Question: Check out the first tab, the content for CARBS is nicely within the tab boundary, but for ISG, the contents seems to be below a small rectangle which appears to be the tab boundary of the 2nd tab.
What am I doing wrong? It looks to me as though I did the 2nd tab teh same as the first where the ISG usercontrol is within teh 2nd TabPanel the way that the Carbs usercontrol is within the first tab panel....
Note that I removed the code for 3 of the tabs shown in the picture to simply the example.
content

'''
<%@ Page Title="Revenue Adjustment Ratios" Language="C#" MasterPageFile="~/Site.Master"
AutoEventWireup="true" CodeBehind="VerifyRevenueRatio.aspx.cs" Inherits="MLR_Datamart.VerifyRevenueRatio" %>
<%@ Register Assembly="AjaxControlToolkit" Namespace="AjaxControlToolkit" TagPrefix="ajaxtoolkit" %>
<%@ Register Src="Controls/Ratios_Carbs.ascx" TagName="Ratios_Carbs" TagPrefix="uc1" %>
<%@ Register Src="Controls/Ratios_ISG.ascx" TagName="Ratios_ISG" TagPrefix="uc2" %>
<asp:Content ID="Content1" ContentPlaceHolderID="HeadContent" runat="server">
<style type="text/css">
</style>
<link href="Styles/Common.css" rel="stylesheet" type="text/css" />
</asp:Content>
<asp:Content ID="Content2" ContentPlaceHolderID="MainContent" runat="server">
<asp:ScriptManager ID="ScriptManager1" runat="server" AsyncPostBackTimeout="<PHONE>">
</asp:ScriptManager>
<ajaxtoolkit:TabContainer ID="tabDataEntry" runat="server" ViewStateMode="Enabled"
Width="1230px" ActiveTabIndex="1">
<ajaxtoolkit:TabPanel ID="tabCarbs" runat="server" HeaderText="CARBS">
<HeaderTemplate>
CARBS</HeaderTemplate>
<ContentTemplate>
<uc1:Ratios_Carbs ID="Ratios_Carbs1" runat="server" />
</ContentTemplate>
</ajaxtoolkit:TabPanel>
<ajaxtoolkit:TabPanel ID="tabISG" runat="server" HeaderText="ISG">
<HeaderTemplate>
ISG</HeaderTemplate>
<ContentTemplate>
<uc2:Ratios_ISG ID="Ratios_ISG1" runat="server" />
</ContentTemplate>
</ajaxtoolkit:TabPanel>
</ajaxtoolkit:TabContainer>
</asp:Content>
'''
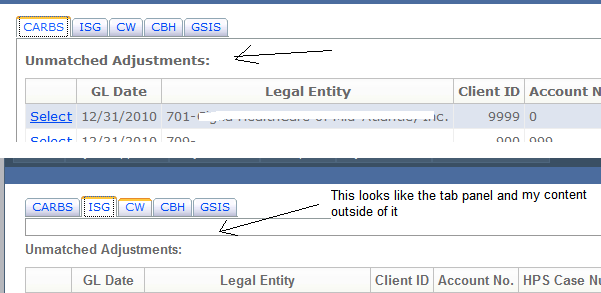
Answer: Likely one of the User Controls' HTML is not well-formed, please check the HTML in control uc2:Ratios_ISG and its descendants, and see if all the HTML is properly closed. One way to eye-ball the tag well-form-ness would be reformat the markup with Visual Studio, and you can quickly see if the indentation looks correct.
You may also temporarily mark the user control with Visible="false", then add a few blank lines after the user control, and see if the same visual issue persists. If so, you can be sure that the user control is the culprit.